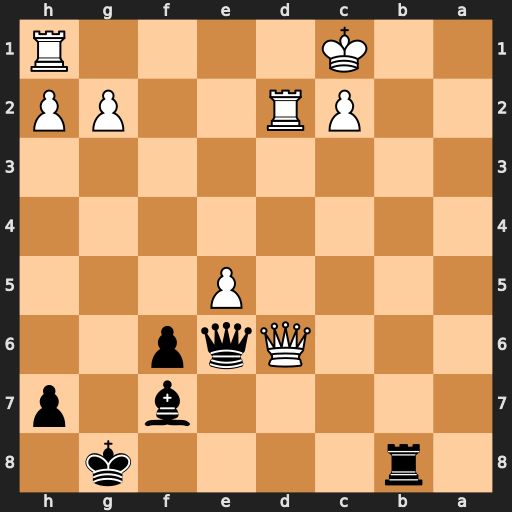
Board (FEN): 1r4k1/5b1p/3Qqp2/4P3/8/8/2PR2PP/2K4R
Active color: b
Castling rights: -
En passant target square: -
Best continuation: Rb1+ Kxb1 Qa2+ Kc1 Qa1#